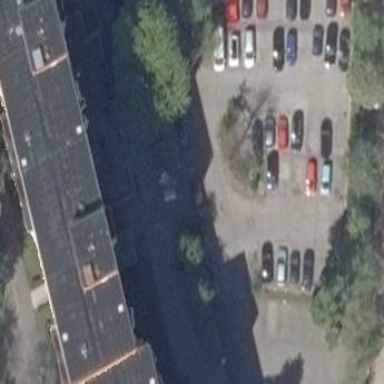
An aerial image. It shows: Parking area with surface.